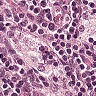
Metastatic tissue present: no